Field crop: maize
Growth stage: 2
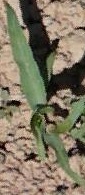
Species: maize